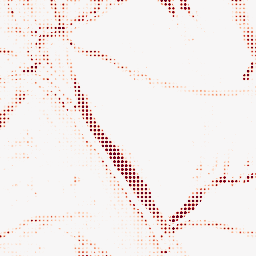
Category: morphological
Decomposition family: morphological_rect
Decomposition parameters: operation: opening
width: 20
height: 10
Upsampling method: sinc_blackman
Upsampling parameters: scale: 8
kernel_size: 4
Upsampling scale: 8